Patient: sex M, age 65
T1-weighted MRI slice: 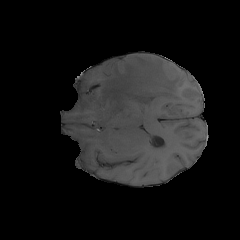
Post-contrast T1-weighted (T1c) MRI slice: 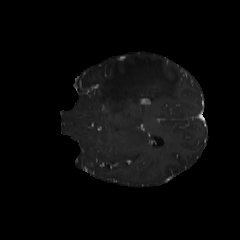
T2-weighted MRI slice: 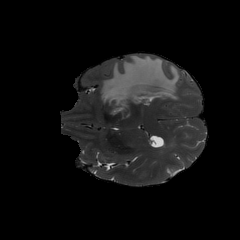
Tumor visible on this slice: yes
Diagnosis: Glioblastoma, IDH-wildtype
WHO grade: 4